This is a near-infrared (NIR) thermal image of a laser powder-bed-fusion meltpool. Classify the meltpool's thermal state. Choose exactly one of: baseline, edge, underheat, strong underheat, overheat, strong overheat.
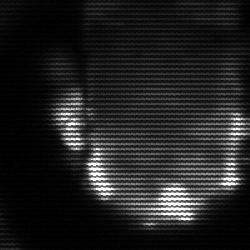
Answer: baseline